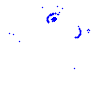
Particle: electron